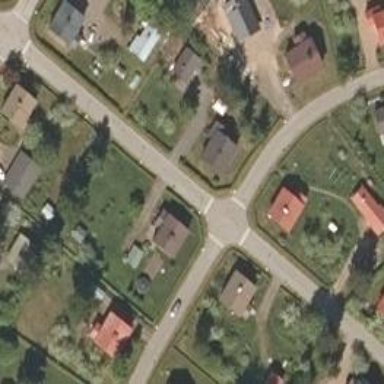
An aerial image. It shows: Asphalt road in residential area.